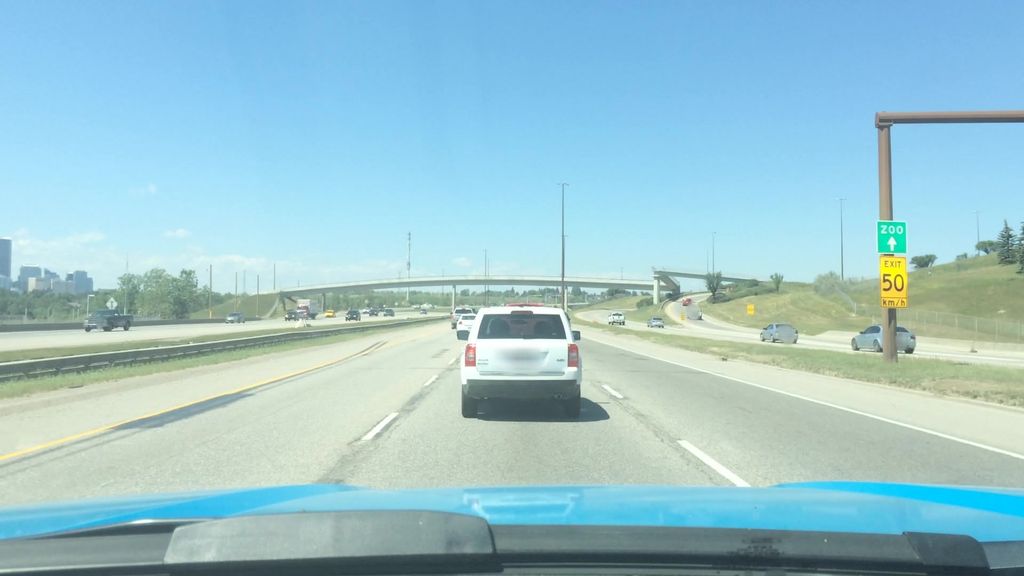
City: calgary